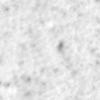
Label: no_change